Field crop: maize
Growth stage: 2
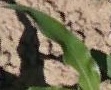
Species: maize